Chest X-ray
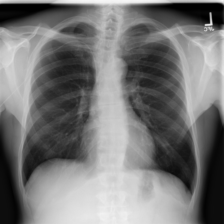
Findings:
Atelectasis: negative
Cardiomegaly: negative
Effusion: negative
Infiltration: negative
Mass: negative
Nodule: negative
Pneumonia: negative
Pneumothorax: negative
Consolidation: negative
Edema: negative
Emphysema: negative
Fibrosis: negative
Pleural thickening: negative
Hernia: negative